Question: How should I implement multi selection on AdapterView with ActionBarSherlock, because it does not provide MultiChoiceModeListener?
This is what it looks like

How can you do this?
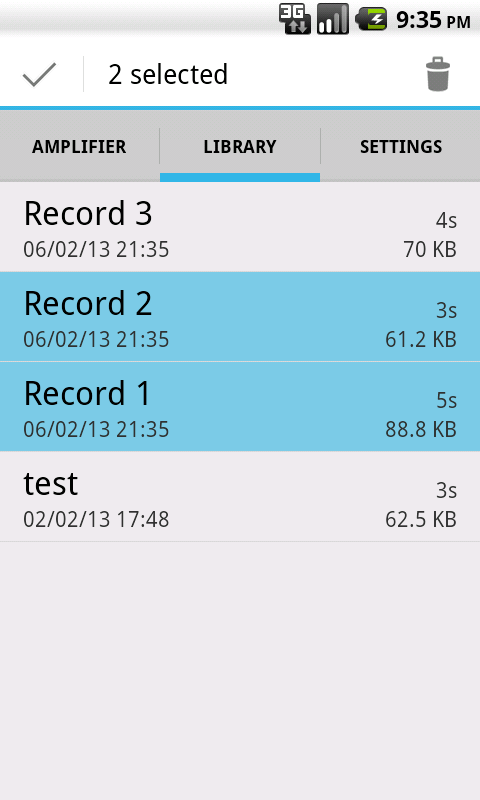
Answer: So here's what I did.
The LibraryFragment ListView should be defined with choice mode "none"
'''
<ListView
android:id="@android:id/list"
android:layout_width="match_parent"
android:layout_height="match_parent"
android:choiceMode="none"/>
'''
The list item should have an ?attr/activatedBackgroundIndicator foreground in order to automatically draw highlighted semitransparent overlay on list.setItemChecked(pos, true)
'''
<FrameLayout xmlns:android="http://schemas.android.com/apk/res/android"
android:layout_width="match_parent"
android:layout_height="match_parent"
android:foreground="?attr/activatedBackgroundIndicator"
android:paddingBottom="5dp"
android:paddingTop="5dp" >
....
'''
'''
import android.support.v4.app.DialogFragment;
import com.actionbarsherlock.app.SherlockListFragment;
import com.actionbarsherlock.view.ActionMode;
import com.actionbarsherlock.view.Menu;
public final class LibraryFragment
extends SherlockListFragment
{
private MyListAdapter adapter;
private ListView list;
// if ActoinMode is null - assume we are in normal mode
private ActionMode actionMode;
@Override
public View onCreateView(LayoutInflater inflater, ViewGroup container,
Bundle savedInstanceState)
{
View v = inflater.inflate(R.layout.fragment_library, null);
this.list = (ListView) v.findViewById(android.R.id.list);
this.initListView();
return v;
}
@Override
public void onPause()
{
super.onPause();
if (this.actionMode != null) {
this.actionMode.finish();
}
}
@Override
public void onResume() {
super.onResume();
updateData();
}
// update ListView
protected void updateData()
{
if (adapter == null) {
return;
}
adapter.clear();
// my kinda stuff :)
File[] items = scan();
if (items != null) {
adapter.updateData(items);
if (actionMode != null) {
actionMode.invalidate();
}
}
// if empty - finish action mode.
if (actionMode != null && (files == null || files.length == 0)) {
actionMode.finish();
}
}
private void initListView()
{
this.adapter = new MyAdapter(getActivity());
this.list.setAdapter(adapter);
this.list.setOnItemLongClickListener(new AdapterView.OnItemLongClickListener()
{
@Override
public boolean onItemLongClick(AdapterView<?> arg0,
View arg1, int arg2, long arg3)
{
if (actionMode != null) {
// if already in action mode - do nothing
return false;
}
// set checked selected item and enter multi selection mode
list.setChoiceMode(AbsListView.CHOICE_MODE_MULTIPLE);
list.setItemChecked(arg2, true);
getSherlockActivity().startActionMode(
new ActionModeCallback());
return true;
}
});
this.list.setOnItemClickListener(new AdapterView.OnItemClickListener()
{
@Override
public void onItemClick(AdapterView<?> arg0, View arg1, int arg2,
long arg3)
{
if (actionMode != null) {
// the items are auomatically "checked" becaise we've set AbsListView.CHOICE_MODE_MULTIPLE before
// starting action mode, so the only thing we have to care about is invalidating the actionmode
actionMode.invalidate(); //invalidate title and menus.
} else {
// do whatever you should on item click
}
}
});
}
// all our ActionMode stuff here :)
private final class ActionModeCallback
implements ActionMode.Callback
{
// " selected" string resource to update ActionBar text
private String selected = getActivity().getString(
R.string.library_selected);
@Override
public boolean onCreateActionMode(ActionMode mode, Menu menu)
{
actionMode = mode;
return true;
}
@Override
public boolean onPrepareActionMode(ActionMode mode, Menu menu)
{
// remove previous items
menu.clear();
final int checked = list.getCheckedItemCount();
// update title with number of checked items
mode.setTitle(checked + this.selected);
switch (checked) {
case 0:
// if nothing checked - exit action mode
mode.finish();
return true;
case 1:
// all items - rename + delete
getSherlockActivity().getSupportMenuInflater().inflate(
R.menu.library_context, menu);
return true;
default:
getSherlockActivity().getSupportMenuInflater().inflate(
R.menu.library_context, menu);
// remove rename option - because we have more than one selected
menu.removeItem(R.id.library_context_rename);
return true;
}
}
@Override
public boolean onActionItemClicked(ActionMode mode,
com.actionbarsherlock.view.MenuItem item)
{
SparseBooleanArray checked;
switch (item.getItemId()) {
case R.id.library_context_rename:
// the rename action is present only when only one item is selected.
// so when the first checked item found, show the dialog and break
checked = list.getCheckedItemPositions();
for (int i = 0; i < checked.size(); i++) {
final int index = checked.keyAt(i);
if (checked.get(index)) {
final DialogFragment d = RenameDialog.instantiate(adapter.getItem(index).getFile(), LibraryFragment.this);
d.show(getActivity().getSupportFragmentManager(), "dialog");
break;
}
}
return true;
case R.id.library_context_delete:
// delete every checked item
checked = list.getCheckedItemPositions();
for (int i = 0; i < checked.size(); i++) {
final int index = checked.keyAt(i);
if (checked.get(index)) {
adapter.getItem(index).getFile().delete();
}
}
updateData();
return true;
default:
return false;
}
}
@Override
public void onDestroyActionMode(ActionMode mode)
{
list.clearChoices();
//workaround for some items not being unchecked.
//see http://stackoverflow.com/a/<PHONE>/<PHONE>
for (int i = 0; i < list.getChildCount(); i++) {
(list.getChildAt(i).getBackground()).setState(new int[] { 0 });
}
list.setChoiceMode(AbsListView.CHOICE_MODE_NONE);
actionMode = null;
}
}
'''